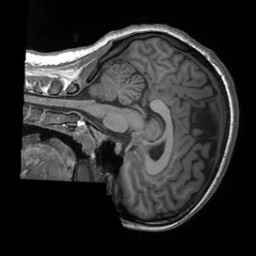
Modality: T1w
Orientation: sagittal